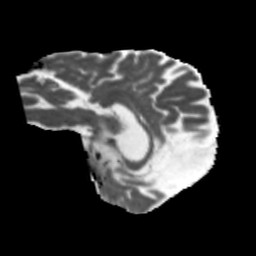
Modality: MD
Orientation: sagittal
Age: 57
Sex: male
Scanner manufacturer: siemens
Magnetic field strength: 3 T
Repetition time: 5.47 s
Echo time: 0.0854 s